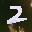
Label: 2